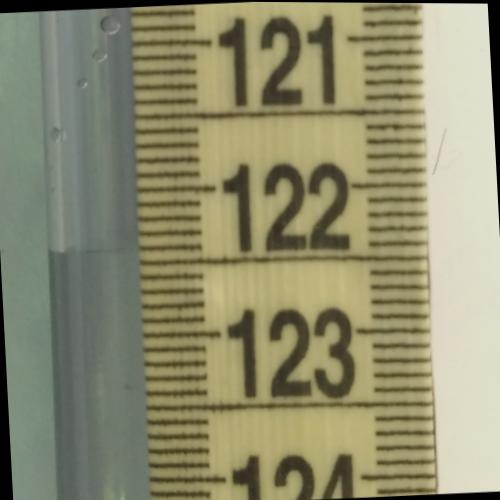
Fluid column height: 122.4 cm